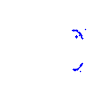
Particle: proton